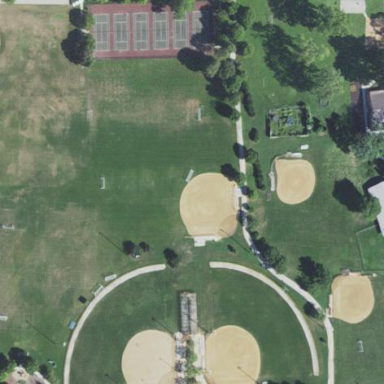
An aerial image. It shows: Baseball pitch for leisure and sports activities.